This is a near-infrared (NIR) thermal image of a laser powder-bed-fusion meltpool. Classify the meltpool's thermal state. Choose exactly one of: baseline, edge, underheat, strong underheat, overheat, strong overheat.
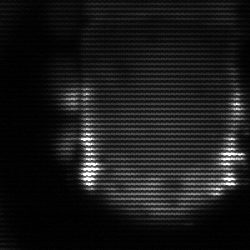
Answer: baseline